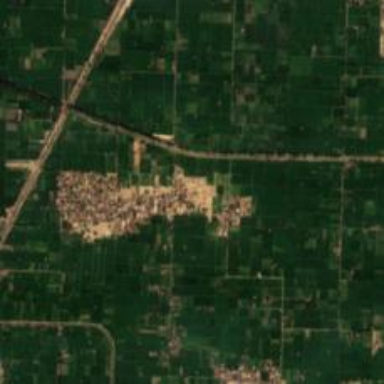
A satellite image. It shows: Village.